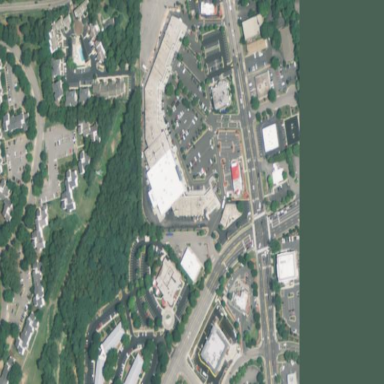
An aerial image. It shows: Retail area.